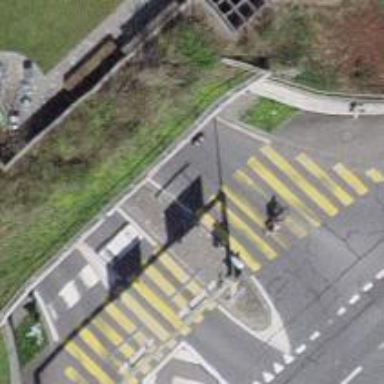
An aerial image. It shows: Road with traffic signals.